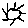
Label: sun